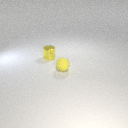
small yellow metal cylinder behind small yellow rubber sphere